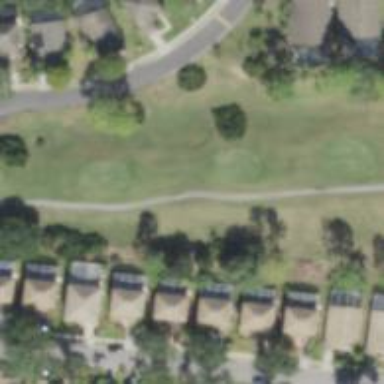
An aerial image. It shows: Pathway for golfing.